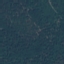
Land use / land cover: Forest